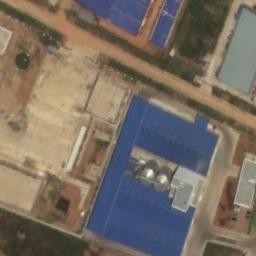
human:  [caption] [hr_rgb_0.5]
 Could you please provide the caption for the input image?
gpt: There is a road next to the industrial area .

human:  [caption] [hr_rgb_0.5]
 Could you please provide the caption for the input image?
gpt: The industrial area has some blue workshops, Open areas and a green area .

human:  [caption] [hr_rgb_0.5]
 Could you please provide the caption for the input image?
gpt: There are many houses of different shapes and sizes in the industrial zone .

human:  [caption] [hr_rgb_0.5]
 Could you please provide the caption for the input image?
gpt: In an industrial area, There are neatly planned factories and roads, Several metal tanks and some devices, And there are green and wasteland in the factory area .

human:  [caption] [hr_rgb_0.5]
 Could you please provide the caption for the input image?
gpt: There are some empty land and blue buildings on the industrial area .